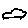
Label: cloud